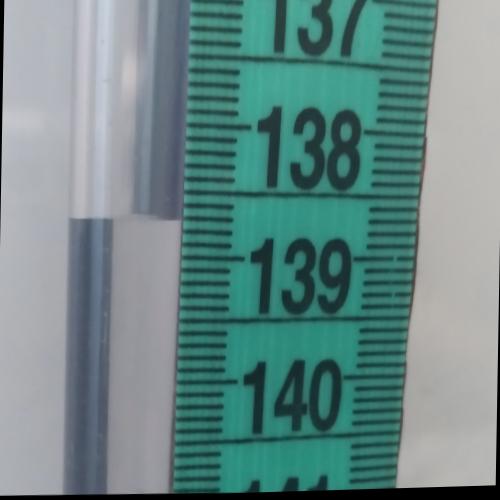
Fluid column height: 138.7 cm